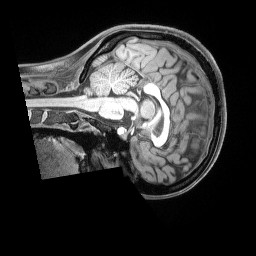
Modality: T1w
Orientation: sagittal
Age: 24
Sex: female
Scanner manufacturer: siemens
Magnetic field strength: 3 T
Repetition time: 2.17 s
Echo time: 0.00169 s